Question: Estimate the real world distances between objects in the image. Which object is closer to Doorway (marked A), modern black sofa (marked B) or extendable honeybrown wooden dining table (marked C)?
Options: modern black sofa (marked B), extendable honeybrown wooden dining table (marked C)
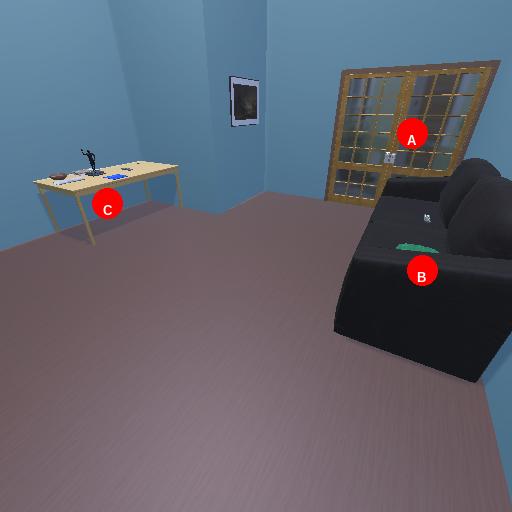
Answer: modern black sofa (marked B)